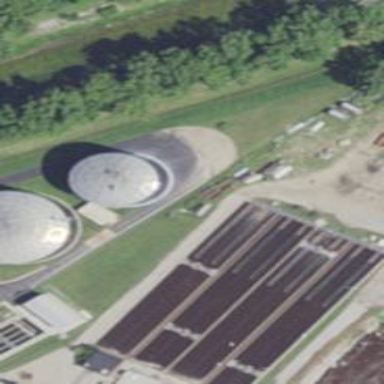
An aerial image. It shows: Image of wastewater.